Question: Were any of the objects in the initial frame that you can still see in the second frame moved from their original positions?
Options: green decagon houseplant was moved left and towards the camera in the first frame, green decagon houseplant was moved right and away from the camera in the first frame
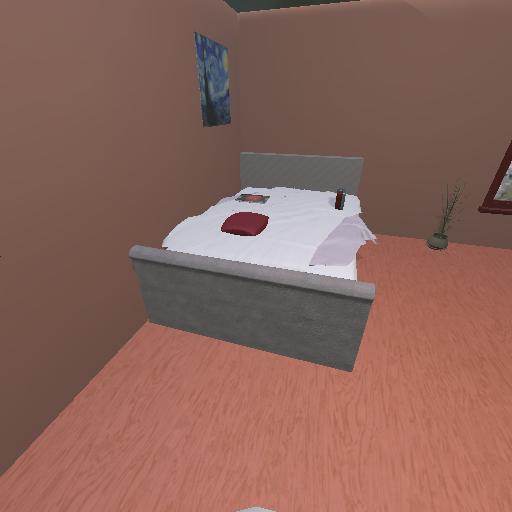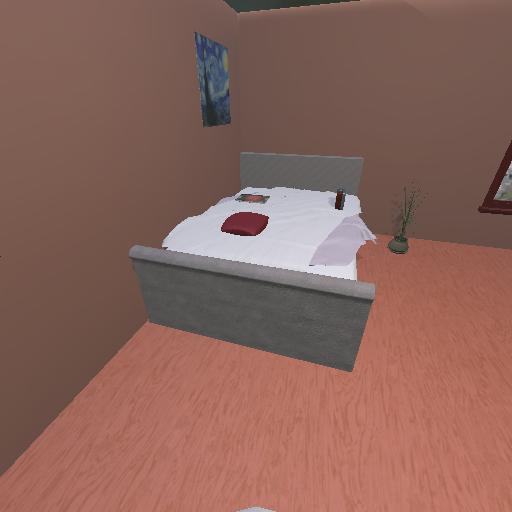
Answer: green decagon houseplant was moved left and towards the camera in the first frame